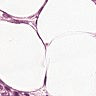
Metastatic tissue present: yes